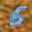
Label: 6